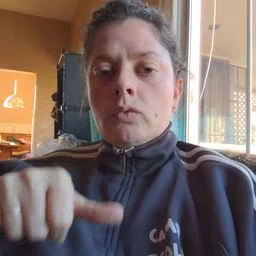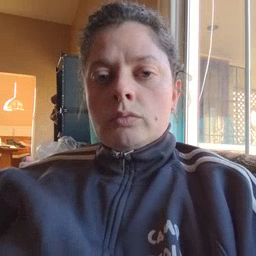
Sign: puzzle